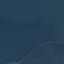
Land use / land cover class: SeaLake